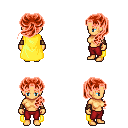
a pixel art fantasy rpg character, female body template, human, tanned skin, yellow cape, red pants, red princess hairstyle, leather bracers, four views (front, back, left, right), 2x2 character sprite sheet, small pixel art, hard edges, no anti-aliasing